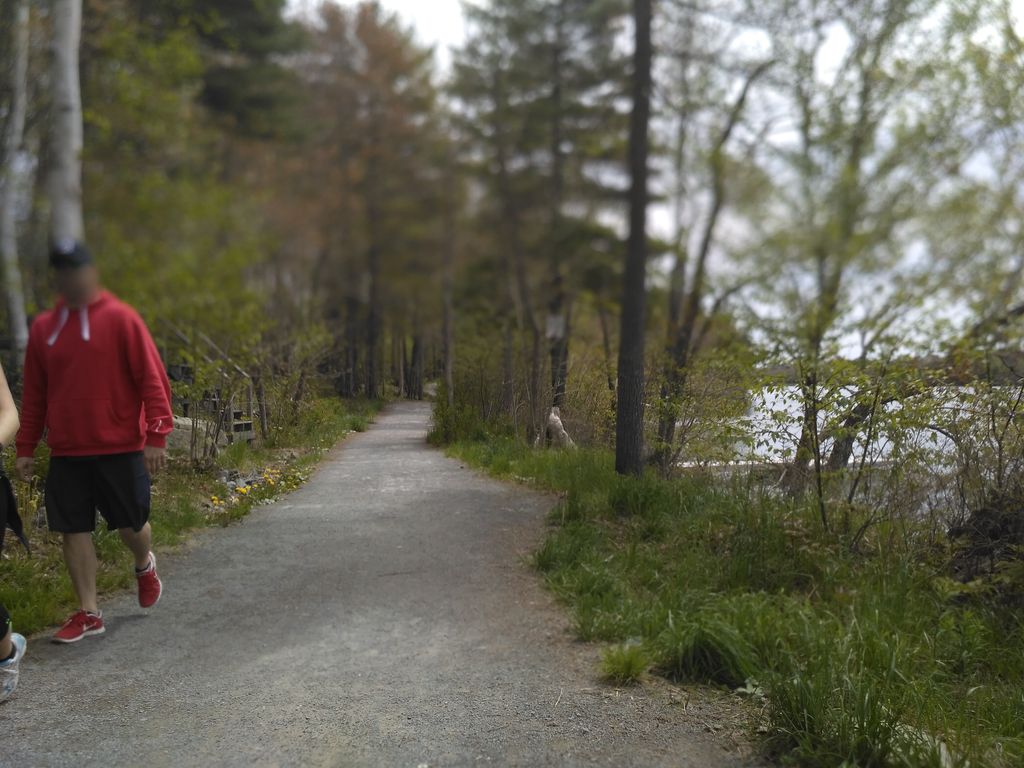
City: halifax